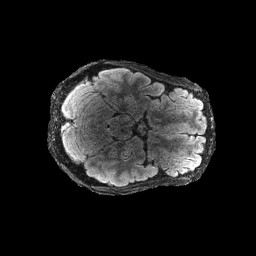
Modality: FLAIR
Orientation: axial
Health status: ill
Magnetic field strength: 3 T